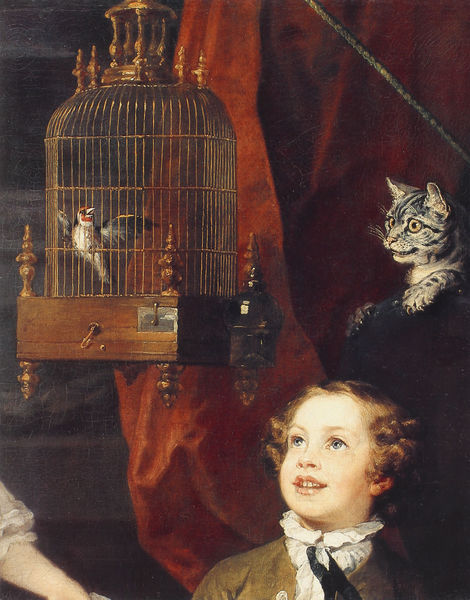
Titel: The Graham Children
Künstler: William Hogarth
Institution: London, The Trustees of the National Gallery
Schlagwörter: flügel, hand, vogel, weiß, braun, frisur, mund, schwarz, blick, rot, tier, tiere, blond, arm, augen, kleidung, vorhang, stoff, kind, locken, fliegen, lächeln, schnabel, beobachten, junge, freude, katze, knabe, seil, gefangen, gespannt, fröhlich, käfig, vogelbauer, vogelkäfig, getigert, begeisterung, tir, stiglitz